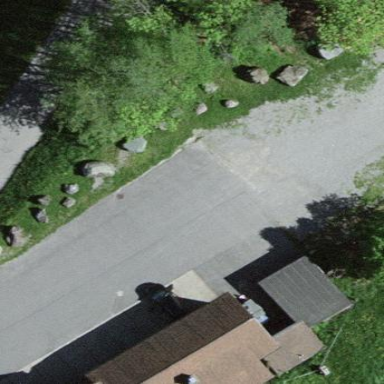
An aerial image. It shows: Parking area.